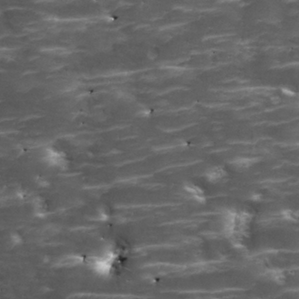
Label: non_frost